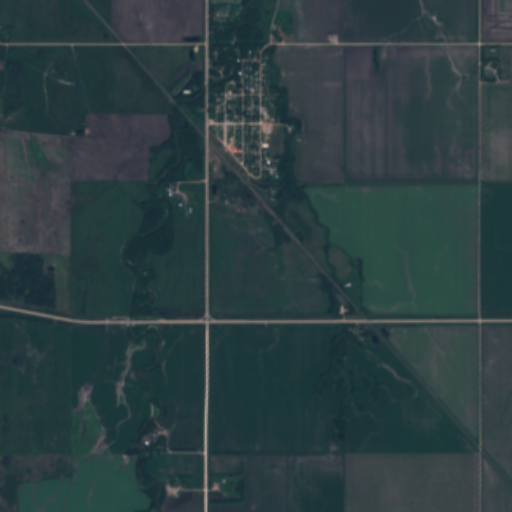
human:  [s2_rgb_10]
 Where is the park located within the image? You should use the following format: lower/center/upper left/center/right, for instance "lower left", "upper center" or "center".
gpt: The park is located in the upper center of the image.
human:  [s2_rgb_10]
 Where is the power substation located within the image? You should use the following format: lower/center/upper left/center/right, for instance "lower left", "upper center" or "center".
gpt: The power substation is located in the upper right of the image.
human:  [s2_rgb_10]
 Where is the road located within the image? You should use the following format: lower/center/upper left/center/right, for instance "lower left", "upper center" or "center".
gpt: There is no road in the image.